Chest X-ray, AP view. Patient: 54 years old, sex F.
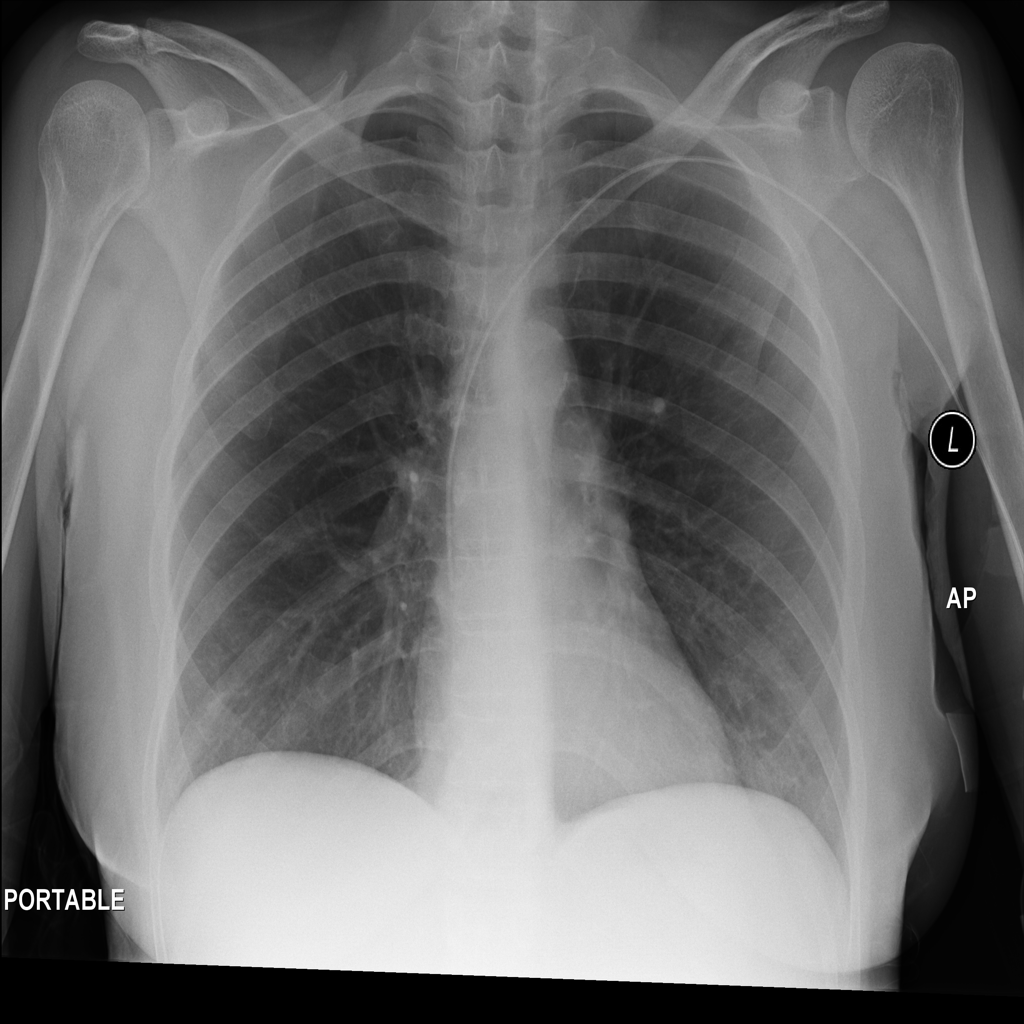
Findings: No Finding